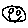
Label: smiley face